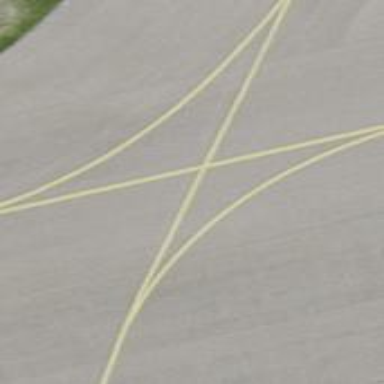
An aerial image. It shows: View of taxiway at the airport.